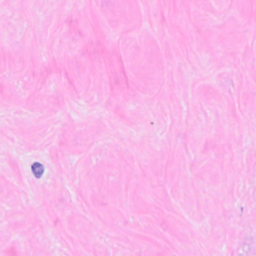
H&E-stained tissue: Breast